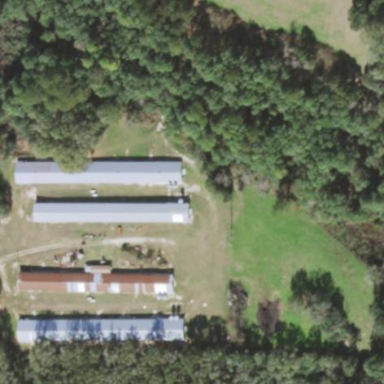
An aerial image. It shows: Poultry farmyard.